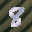
Label: 8